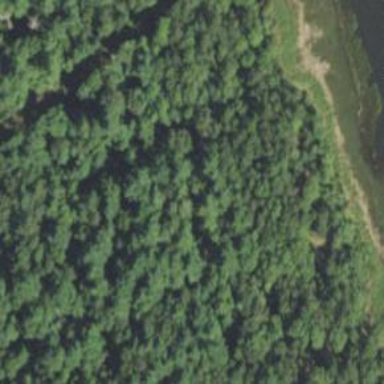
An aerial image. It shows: Nature reserve in woodland area.